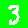
Digit: 3